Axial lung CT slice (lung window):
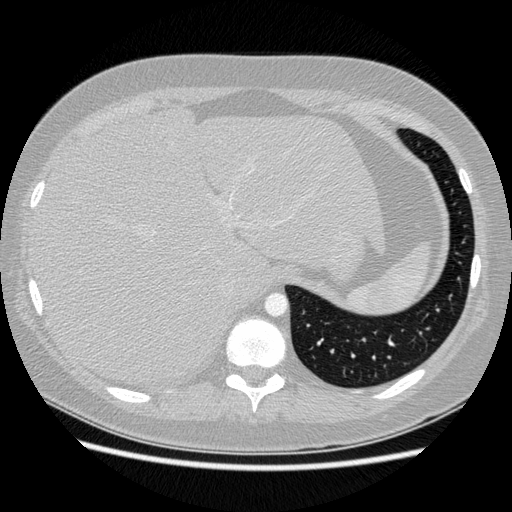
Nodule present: no